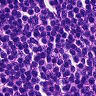
Metastatic tissue present: no